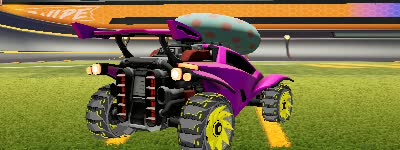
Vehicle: octane